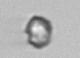
Label: Heterocapsa_rotundata